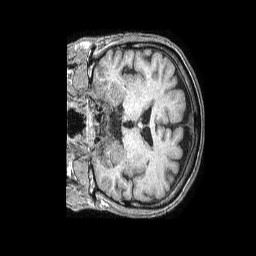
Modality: T1w
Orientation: coronal
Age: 53
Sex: male
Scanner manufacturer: philips
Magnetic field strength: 1.5 T
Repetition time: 0.007576 s
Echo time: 0.003458 s